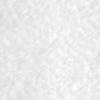
Label: no_change